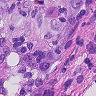
Metastatic tissue present: yes